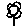
Label: flower